Question: I'm new to xCode and am trying to work with code I did not write. So sorry if this is a silly question!
After running my code, I create Entities here (Entities is defined by Entities.h):
'''
Entities *proxy = [[Entities alloc]initWithUri:@"http://localhost:8080/Resource/example.svc" credential:nil];
DataServiceQuery *qry = [proxy person];
QueryOperationResponse *result = [qry execute];
items = [result getResult];
NSLog(@"items size: %@", items);
'''
This works great and prints the following:

The relevant code from Entities.h is:
'''
/**
* @interface:person
* @Type:EntityType
* @key:person_id*
*/
@interface Model_person : ODataObject
{
/**
* @Type:EntityProperty
* @EdmType:Edm.Int32
*/
NSNumber *m_person_id;
/**
* @Type:EntityProperty
* @EdmType:Edm.String
* @MaxLength:255
* @FixedLength:
*/
NSString *m_person_role;
/**
* @Type:EntityProperty
* @EdmType:Edm.String
* @MaxLength:255
* @FixedLength:
*/
NSString *m_person_firstname;
/**
* @Type:EntityProperty
* @EdmType:Edm.Int32
*/
NSNumber *m_person_department;
/**
* @Type:EntityProperty
* @EdmType:Edm.Int32
*/
NSNumber *m_person_contractor;
/**
* @Type:EntityProperty
* @EdmType:Edm.Int32
*/
NSNumber *m_person_supervisor;
/**
* @Type:EntityProperty
* @EdmType:Edm.Int32
*/
NSNumber *m_person_admin;
/**
* @Type:EntityProperty
* @EdmType:Edm.Int32
*/
NSNumber *m_person_workweek;
/**
* @Type:EntityProperty
* @EdmType:Edm.String
* @MaxLength:255
* @FixedLength:
*/
NSString *m_person_employee_id;
/**
* @Type:EntityProperty
* @EdmType:Edm.Int32
*/
NSNumber *m_person_billrate;
/**
* @Type:EntityProperty
* @EdmType:Edm.String
* @MaxLength:255
* @FixedLength:
*/
NSString *m_person_lastname;
/**
* @Type:EntityProperty
* @EdmType:Edm.Int32
*/
NSNumber *m_person_active;
}
@property ( nonatomic , retain , getter=getperson_id , setter=setperson_id : )NSNumber *m_person_id;
@property ( nonatomic , retain , getter=getperson_role , setter=setperson_role : ) NSString *m_person_role;
@property ( nonatomic , retain , getter=getperson_firstname , setter=setperson_firstname : ) NSString *m_person_firstname;
@property ( nonatomic , retain , getter=getperson_department , setter=setperson_department : )NSNumber *m_person_department;
@property ( nonatomic , retain , getter=getperson_contractor , setter=setperson_contractor : )NSNumber *m_person_contractor;
@property ( nonatomic , retain , getter=getperson_supervisor , setter=setperson_supervisor : )NSNumber *m_person_supervisor;
@property ( nonatomic , retain , getter=getperson_admin , setter=setperson_admin : )NSNumber *m_person_admin;
@property ( nonatomic , retain , getter=getperson_workweek , setter=setperson_workweek : )NSNumber *m_person_workweek;
@property ( nonatomic , retain , getter=getperson_employee_id , setter=setperson_employee_id : ) NSString *m_person_employee_id;
@property ( nonatomic , retain , getter=getperson_billrate , setter=setperson_billrate : )NSNumber *m_person_billrate;
@property ( nonatomic , retain , getter=getperson_lastname , setter=setperson_lastname : ) NSString *m_person_lastname;
@property ( nonatomic , retain , getter=getperson_active , setter=setperson_active : )NSNumber *m_person_active;
+ (id) Createperson;
- (id) init;
- (id) initWithUri:(NSString*)anUri;
@end
'''
Note:
I tried to access elements in cellForRowAtIndexPath the follow way:
'''
Entities *event = [items objectAtIndex:indexPath.row];
cell.textLabel.text = [[[event getperson] objectAtIndex: 0] getName];
'''
and it threw an error saying "No visible @interface for 'DataServiceQuery' declares the selector 'ObjectAtIndex'"
UPDATE:
getperson is also defined in Entities.h:
'''
/**
* Container interface Entities, Namespace: Model
*/
@interface Entities : ObjectContext
{
NSString *m_OData_etag;
DataServiceQuery *m_member;
DataServiceQuery *m_cumulative;
DataServiceQuery *m_date;
DataServiceQuery *m_holiday;
DataServiceQuery *m_associations;
DataServiceQuery *m_department;
DataServiceQuery *m_person;
DataServiceQuery *m_project;
}
@property ( nonatomic , retain , getter=getEtag , setter=setEtag : )NSString *m_OData_etag;
@property ( nonatomic , retain , getter=getmember , setter=setmember : ) DataServiceQuery *m_member;
@property ( nonatomic , retain , getter=getcumulative , setter=setcumulative : ) DataServiceQuery *m_cumulative;
@property ( nonatomic , retain , getter=getdate , setter=setdate : ) DataServiceQuery *m_date;
@property ( nonatomic , retain , getter=getholiday , setter=setholiday : ) DataServiceQuery *m_holiday;
@property ( nonatomic , retain , getter=getassociations , setter=setassociations : ) DataServiceQuery *m_associations;
@property ( nonatomic , retain , getter=getdepartment , setter=setdepartment : ) DataServiceQuery *m_department;
@property ( nonatomic , retain , getter=getperson , setter=setperson : ) DataServiceQuery *m_person;
@property ( nonatomic , retain , getter=getproject , setter=setproject : ) DataServiceQuery *m_project;
- (id) init;
- (id) initWithUri:(NSString*)anUri credential:(id)acredential;
- (id) member;
- (id) cumulative;
- (id) date;
- (id) holiday;
- (id) associations;
- (id) department;
- (id) person;
- (id) project;
- (void) addTomember:(id)anObject;
- (void) addTocumulative:(id)anObject;
- (void) addTodate:(id)anObject;
- (void) addToholiday:(id)anObject;
- (void) addToassociations:(id)anObject;
- (void) addTodepartment:(id)anObject;
- (void) addToperson:(id)anObject;
- (void) addToproject:(id)anObject;
@end
'''
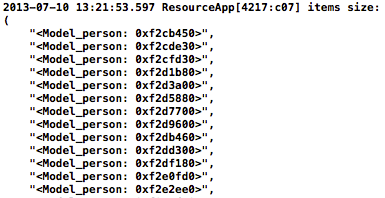
Answer: I think you should write somthing like this:
'''
Model_person* modelPerson = [items objectAtIndex:indexPath.row];
cell.textLabel.text = modelPerson.getperson_firstname;
'''
instead of
'''
Entities *event = [items objectAtIndex:indexPath.row];
cell.textLabel.text = [[[event getperson] objectAtIndex: 0] getName];
'''